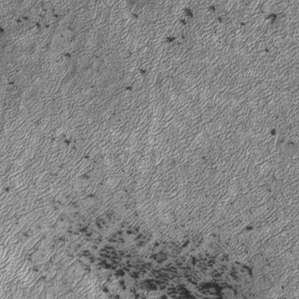
Label: frost